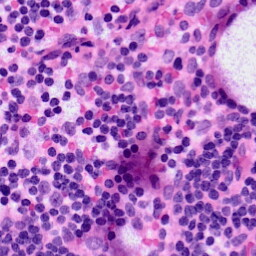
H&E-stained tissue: LymphNode